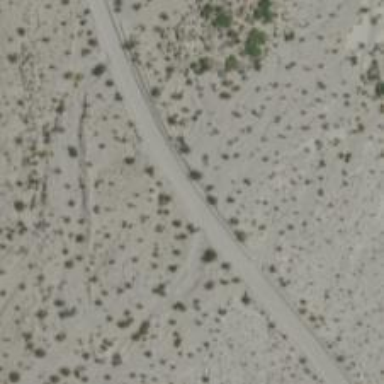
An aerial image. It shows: Unclassified road with grade 2 track type.